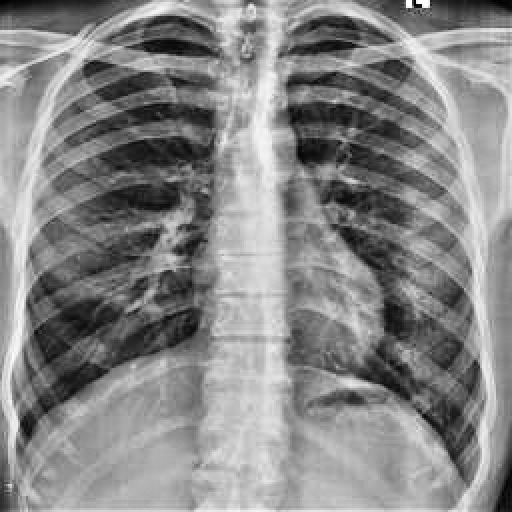
Finding: NORMAL